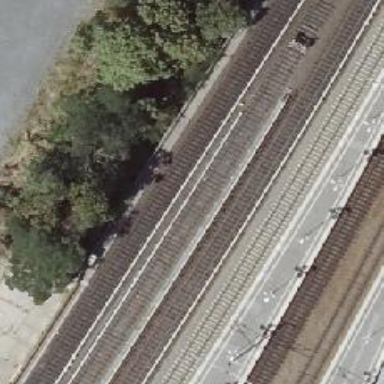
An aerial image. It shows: Viaduct bridge for light rail. It has electrified railway siding.